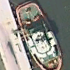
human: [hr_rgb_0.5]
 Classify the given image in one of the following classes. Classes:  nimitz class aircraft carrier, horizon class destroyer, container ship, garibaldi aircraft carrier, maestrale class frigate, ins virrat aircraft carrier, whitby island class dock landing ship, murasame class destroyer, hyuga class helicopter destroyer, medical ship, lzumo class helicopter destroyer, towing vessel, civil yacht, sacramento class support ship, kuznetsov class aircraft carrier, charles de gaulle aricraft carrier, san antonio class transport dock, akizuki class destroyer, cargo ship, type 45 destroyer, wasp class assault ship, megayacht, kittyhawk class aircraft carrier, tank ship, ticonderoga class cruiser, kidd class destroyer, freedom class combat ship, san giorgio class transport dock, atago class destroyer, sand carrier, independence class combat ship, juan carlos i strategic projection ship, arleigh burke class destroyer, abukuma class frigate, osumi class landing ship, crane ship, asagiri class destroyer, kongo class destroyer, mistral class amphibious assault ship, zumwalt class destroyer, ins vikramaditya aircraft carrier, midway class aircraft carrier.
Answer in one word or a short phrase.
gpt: Towing vessel